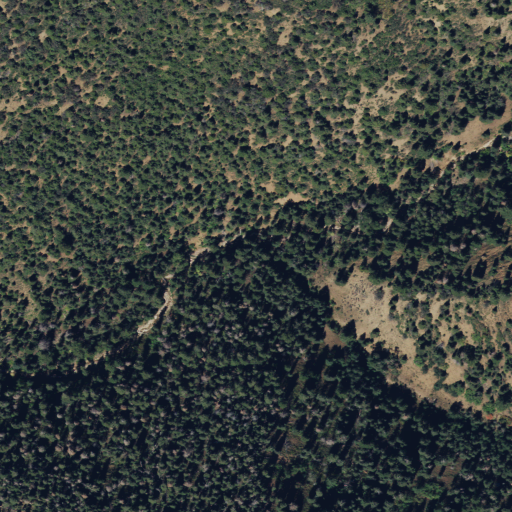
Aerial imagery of valley in Utah named Burned Point Canyon containing evergreen forest, mixed forest, and deciduous forest